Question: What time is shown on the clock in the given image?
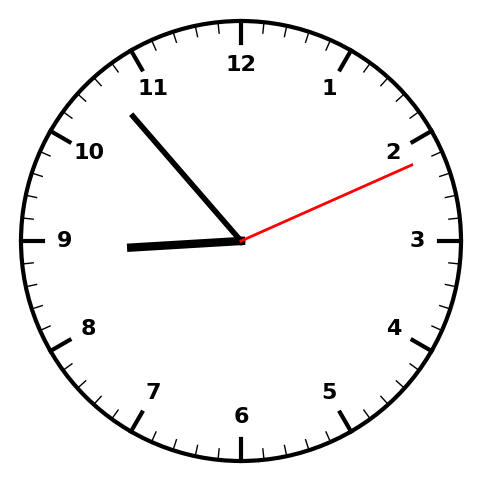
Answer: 08:53:11